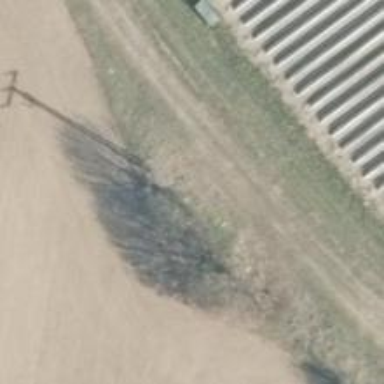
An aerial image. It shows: Power pole.